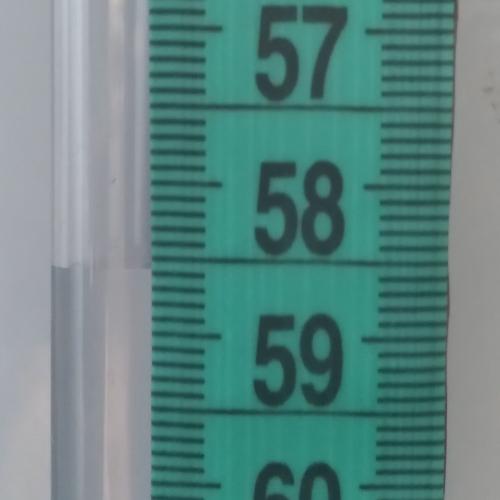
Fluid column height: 58.6 cm